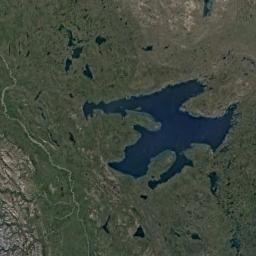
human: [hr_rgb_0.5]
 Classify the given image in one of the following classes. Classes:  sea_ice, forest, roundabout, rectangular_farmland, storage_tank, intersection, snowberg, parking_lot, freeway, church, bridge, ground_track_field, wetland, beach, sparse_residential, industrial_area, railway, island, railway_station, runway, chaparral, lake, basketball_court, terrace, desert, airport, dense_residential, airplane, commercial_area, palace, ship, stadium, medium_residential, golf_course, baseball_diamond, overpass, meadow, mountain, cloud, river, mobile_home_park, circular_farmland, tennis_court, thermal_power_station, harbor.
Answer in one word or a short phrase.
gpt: lake